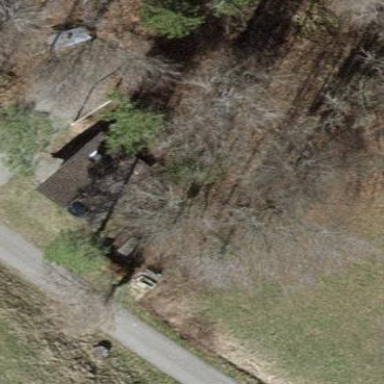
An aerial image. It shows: Hunting lodge with gabled roof.